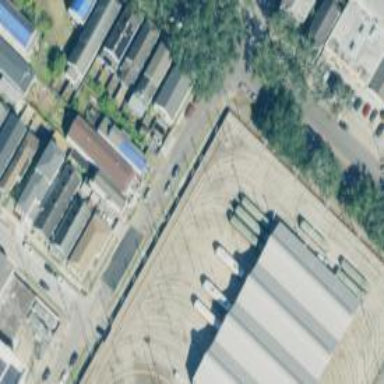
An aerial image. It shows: Tram railway yard.